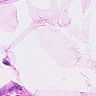
Metastatic tissue present: no